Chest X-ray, AP view. Patient: 59 years old, sex F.
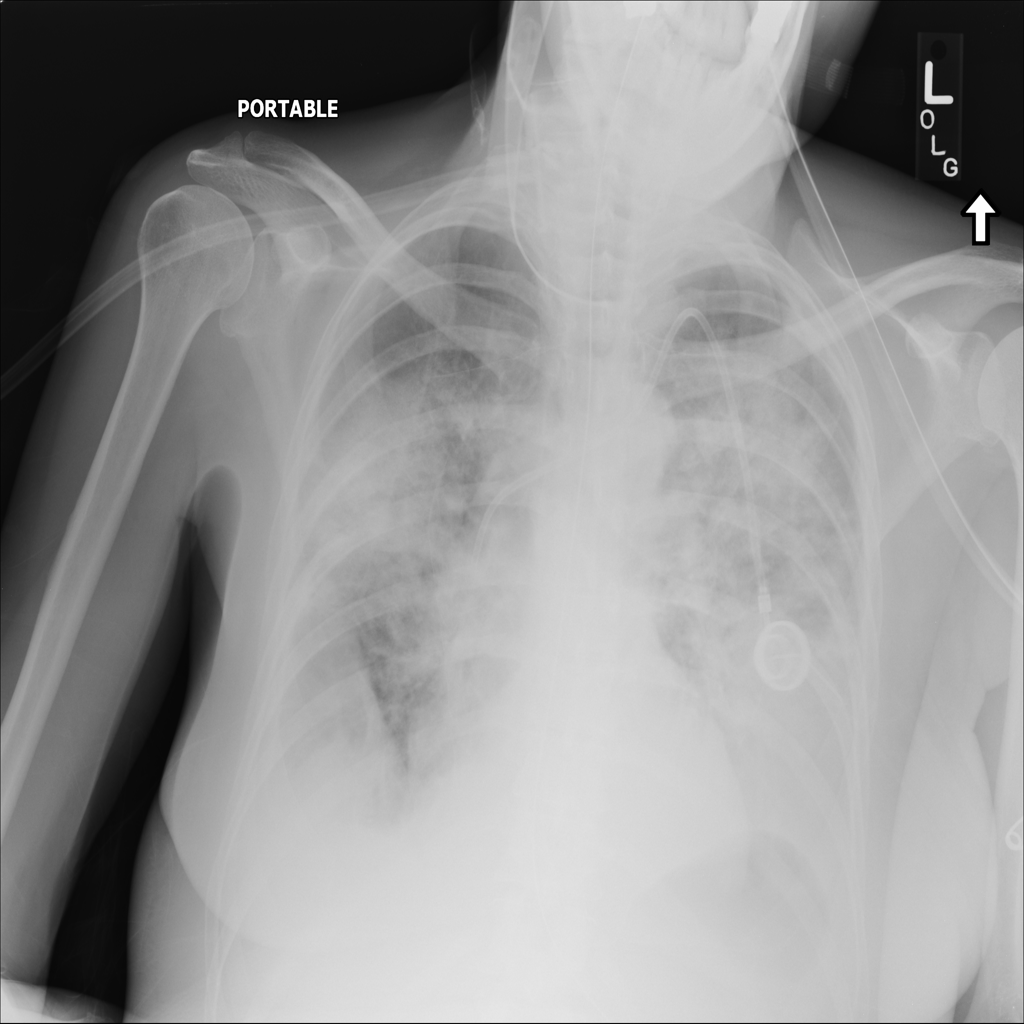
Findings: Edema, Effusion